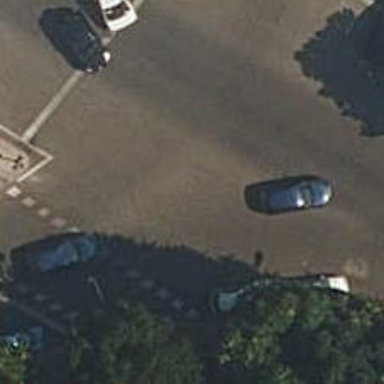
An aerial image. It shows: Road with "give way" sign.